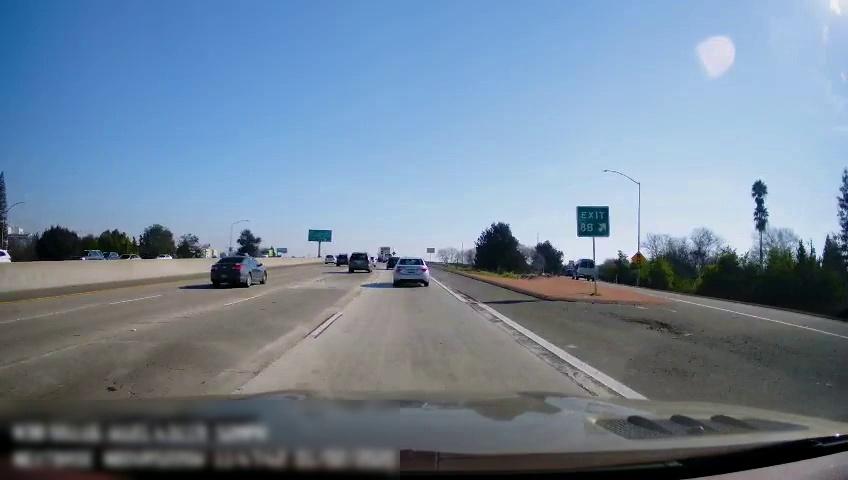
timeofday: Day
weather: Sunny
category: Drivable Space
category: Vehicles | SUV
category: Vehicles | Van
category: Vehicles | Car
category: Vehicles | SUV
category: Vehicles | SUV
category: Vehicles | SUV
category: Vehicles | SUV
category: Vehicles | SUV
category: Vehicles | SUV
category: Vehicles | Car
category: Vehicles | Van
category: Vehicles | SUV
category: Vehicles | Truck
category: Lanes | Alternate Lane
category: Lanes | Alternate Lane
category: Lanes | Alternate Lane
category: Lanes | Alternate Lane
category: Lanes | Current Lane
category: Lanes | Alternate Lane
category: Traffic | Signs
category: Traffic | Signs
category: Traffic | Signs
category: Traffic | Lights